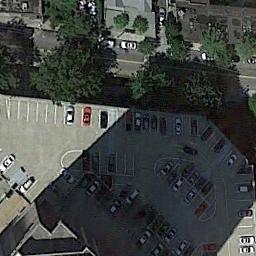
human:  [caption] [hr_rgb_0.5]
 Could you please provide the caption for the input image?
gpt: The parking lot is next to some buildings and trees .

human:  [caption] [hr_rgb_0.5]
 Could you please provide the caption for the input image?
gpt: There are many different colored cars in the parking lot .

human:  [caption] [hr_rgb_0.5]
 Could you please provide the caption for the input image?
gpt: The parking lot has some yellow signs and two rows of coconut trees .

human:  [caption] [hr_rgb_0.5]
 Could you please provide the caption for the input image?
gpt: The parking lot has some neatly arranged cars and some trees are next to the parking lot .

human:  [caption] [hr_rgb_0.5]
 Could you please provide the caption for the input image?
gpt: There are some green trees beside the parking lot with some cars .